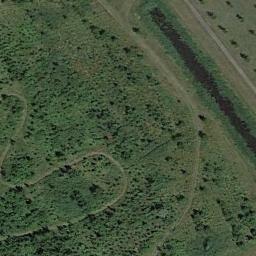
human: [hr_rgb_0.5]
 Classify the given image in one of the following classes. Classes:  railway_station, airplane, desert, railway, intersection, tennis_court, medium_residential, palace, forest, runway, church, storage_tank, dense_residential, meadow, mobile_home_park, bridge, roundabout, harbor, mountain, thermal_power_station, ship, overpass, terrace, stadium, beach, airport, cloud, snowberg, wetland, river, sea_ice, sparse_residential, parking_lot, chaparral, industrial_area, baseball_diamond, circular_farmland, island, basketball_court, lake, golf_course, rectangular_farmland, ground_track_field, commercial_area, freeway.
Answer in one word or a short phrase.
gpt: meadow